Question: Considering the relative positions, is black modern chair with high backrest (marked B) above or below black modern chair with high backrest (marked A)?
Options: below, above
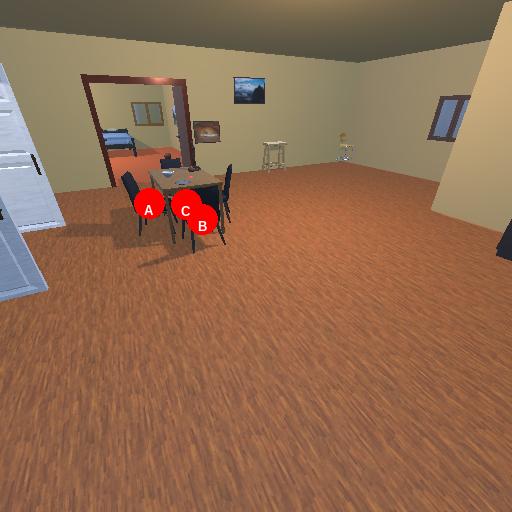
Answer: below